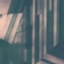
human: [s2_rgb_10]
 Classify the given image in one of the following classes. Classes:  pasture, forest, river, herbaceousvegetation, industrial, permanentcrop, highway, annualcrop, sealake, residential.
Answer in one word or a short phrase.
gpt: AnnualCrop